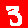
Digit: 3